Question: I saw this code segment in class. It gives selection and many2one fields together for users. I found in openerp documentation and another modules also but i never found any details or other samples for this
here is the its view

here is the code related to that field
'''
'doc_source': fields.reference('Source Document', required=True, selection=_get_document_types, size=128),
'''
here is the selection part function code
'''
def _get_document_types(self, cr, uid, context=None):
cr.execute('select m.model, s.name from subscription_document s, ir_model m WHERE s.model = m.id order by s.name')
return cr.fetchall()
'''
I Need to know that; can we make our own fields.reference type fields.?
another combination instead of MODEL,NAME..?
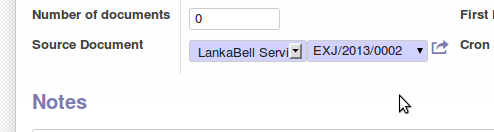
Answer: In the OpenERP framework a 'fields.reference' field is a pseudo-'many2one' relationship that can target multiple models. That is, it contains the name of the target model in addition to the foreign key, so that each value can belong to a different table. The user interface first presents a drop-down where the user selects the target document model, and then a 'many2one' widget in which they can pick the specific document from that model.
You can of course use it in your own modules, but it will always behave in this manner.
This is typically used for attaching various documents (similarly to attachments except the target is another record rather than a file). It's also used in some internal OpenERP models that need to be attached to different types of record, such as properties ('fields.property' values) that may belong to any record.
The 'fields.reference' <URL> takes 3 main parameters:
'''
'doc': fields.reference('Field Label', selection, size)
'''
where 'selection' contains the list of document models from which values can be selected (e.g Partners, Products, etc.), in the same form as in a <URL>.
As of OpenERP 7.0 the 'size' parameter should be 'None', unless you want to specifically restrict the size of the database field where the values will be stored, which is probably a bad idea. Technically, 'fields.reference' values are stored as text in the form 'model.name,id'. You won't be able to use these fields in a regular SQL JOIN, so they won't behave like 'many2one' fields in many cases.
- 'read()''',''- 'write()'''model.name,id''- 'search()'''model.name,id''- 'browse()''many2one'